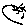
Label: sun